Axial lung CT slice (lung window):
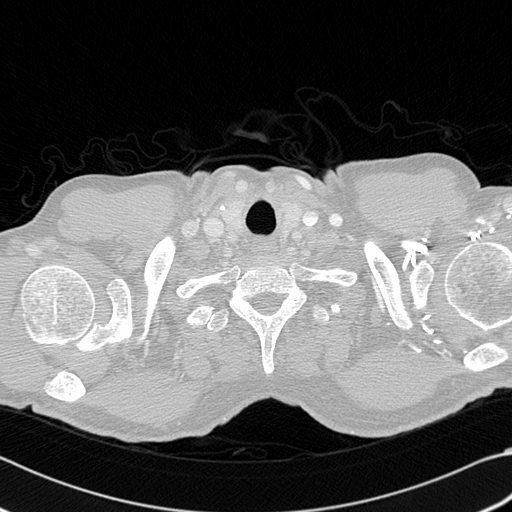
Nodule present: no